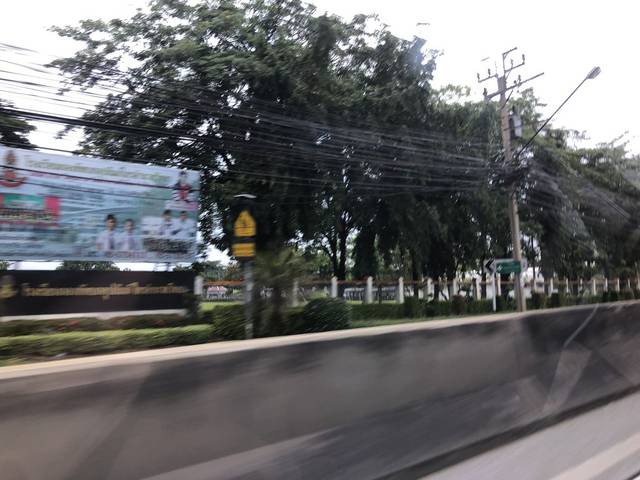
Region: Thailand
Coordinates: 13.894, 100.558